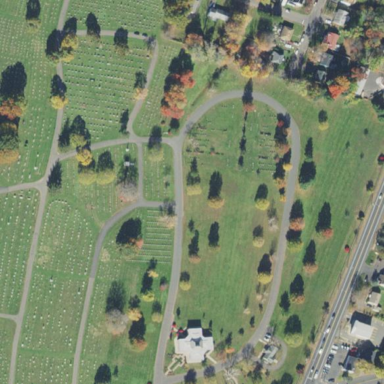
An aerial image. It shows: Cemetery.